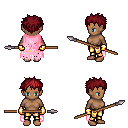
a pixel art fantasy rpg character, female body template, human, dark skin, pink tattered cape, gold greaves, brunette bedhead hairstyle, gold gloves, spear, four views (front, back, left, right), 2x2 character sprite sheet, small pixel art, hard edges, no anti-aliasing